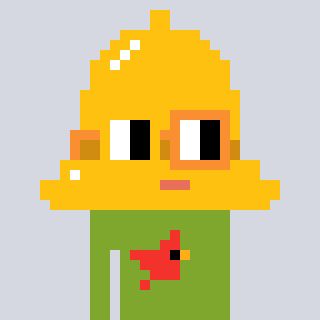
a pixel art character with square yellow and orange glasses, a bell-shaped head and a slimegreen-colored body on a cool background